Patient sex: F
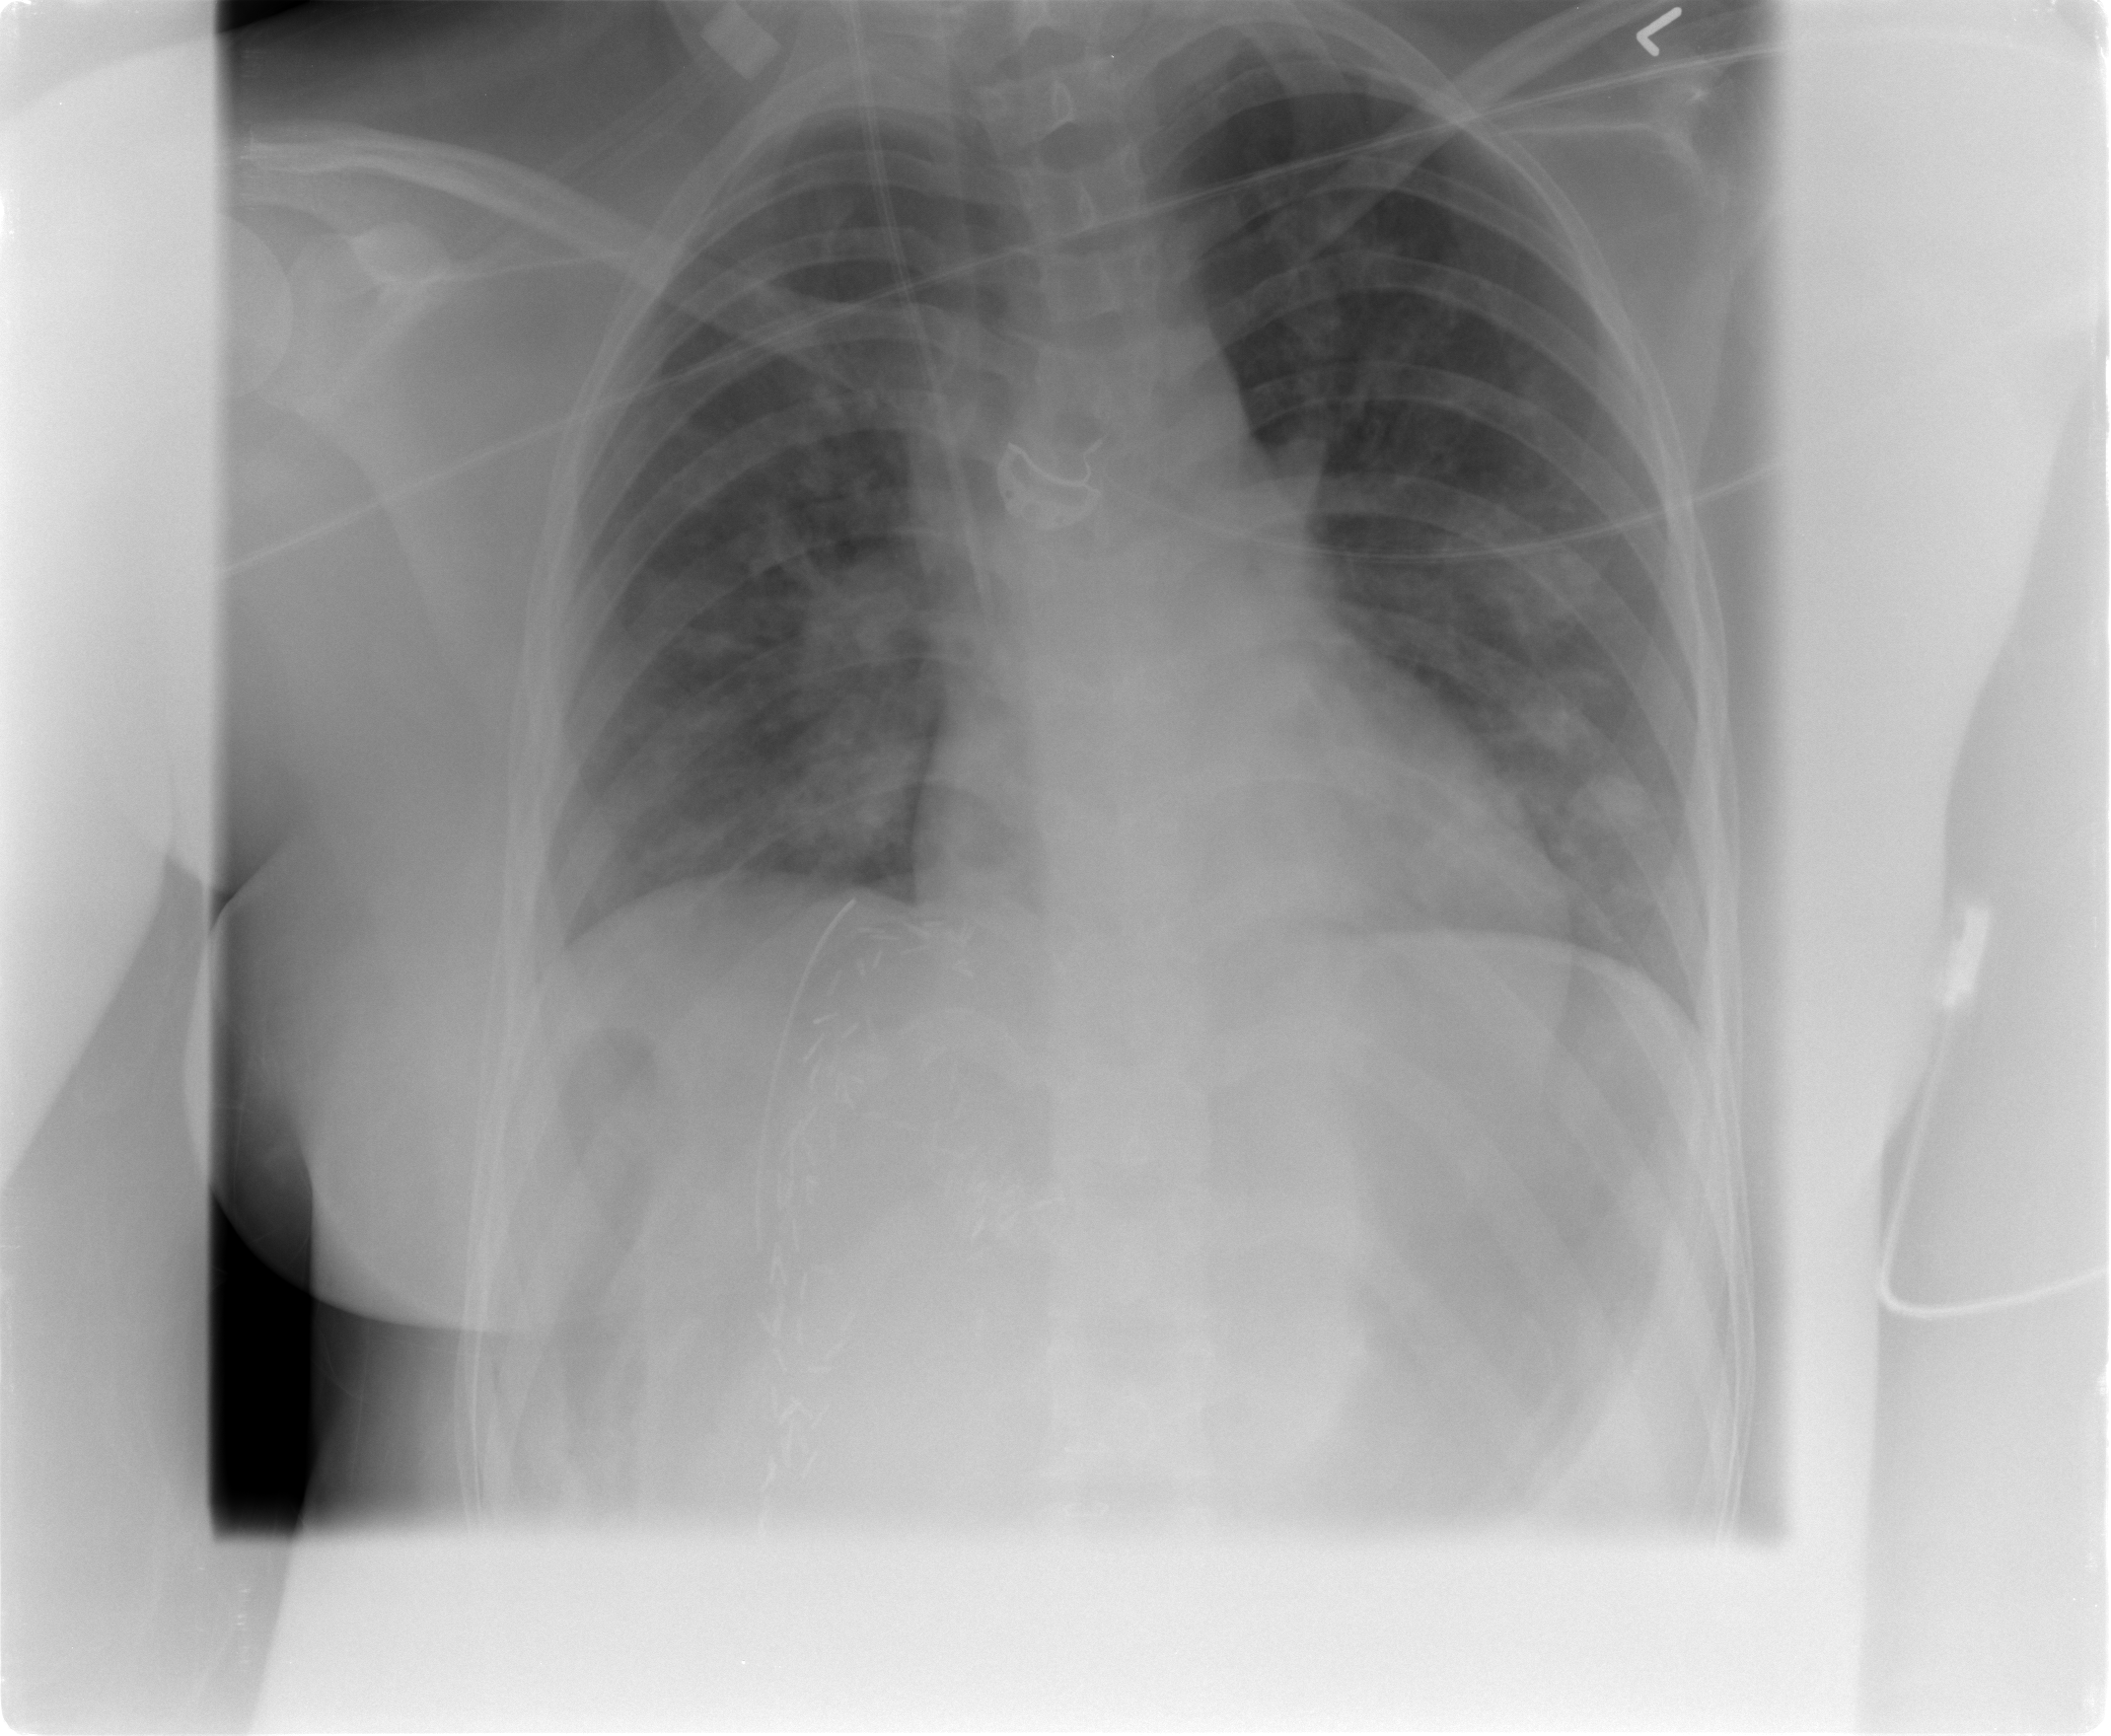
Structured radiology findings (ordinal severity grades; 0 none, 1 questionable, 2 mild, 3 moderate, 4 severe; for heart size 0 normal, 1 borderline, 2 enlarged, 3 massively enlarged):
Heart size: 2
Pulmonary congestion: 0
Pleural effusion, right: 2
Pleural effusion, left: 2
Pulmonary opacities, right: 2
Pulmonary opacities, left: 2
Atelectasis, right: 2
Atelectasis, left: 2